Question: I would like to use in my project the scala-compiler from Gradle dependencies but when I try to use it I get:

Am I using the wrong dependency? Why scala-library is not found? Here is my build:
'''
apply plugin: 'java'
apply plugin: 'scala'
apply plugin: 'eclipse'
repositories { mavenCentral() }
dependencies {
def hamcrestVersion = "1.3"
def jmockVersion = "2.6.0"
compile 'org.mongodb:mongo-java-driver:2.12.0-rc0',
'org.mongodb.morphia:morphia:0.106',
'org.scala-lang:scala-library:2.10.3',
'org.scala-lang:scala-compiler:2.10.3'
testCompile 'org.scalatest:scalatest_2.10:2.1.0',
'junit:junit:4.11',
'de.flapdoodle.embed:de.flapdoodle.embed.mongo:1.42',
"org.hamcrest:hamcrest-core:${hamcrestVersion}",
"org.hamcrest:hamcrest-library:${hamcrestVersion}",
"org.jmock:jmock:${jmockVersion}"
testCompile("org.jmock:jmock-junit4:${jmockVersion}") {
exclude group: "junit"
}
}
'''
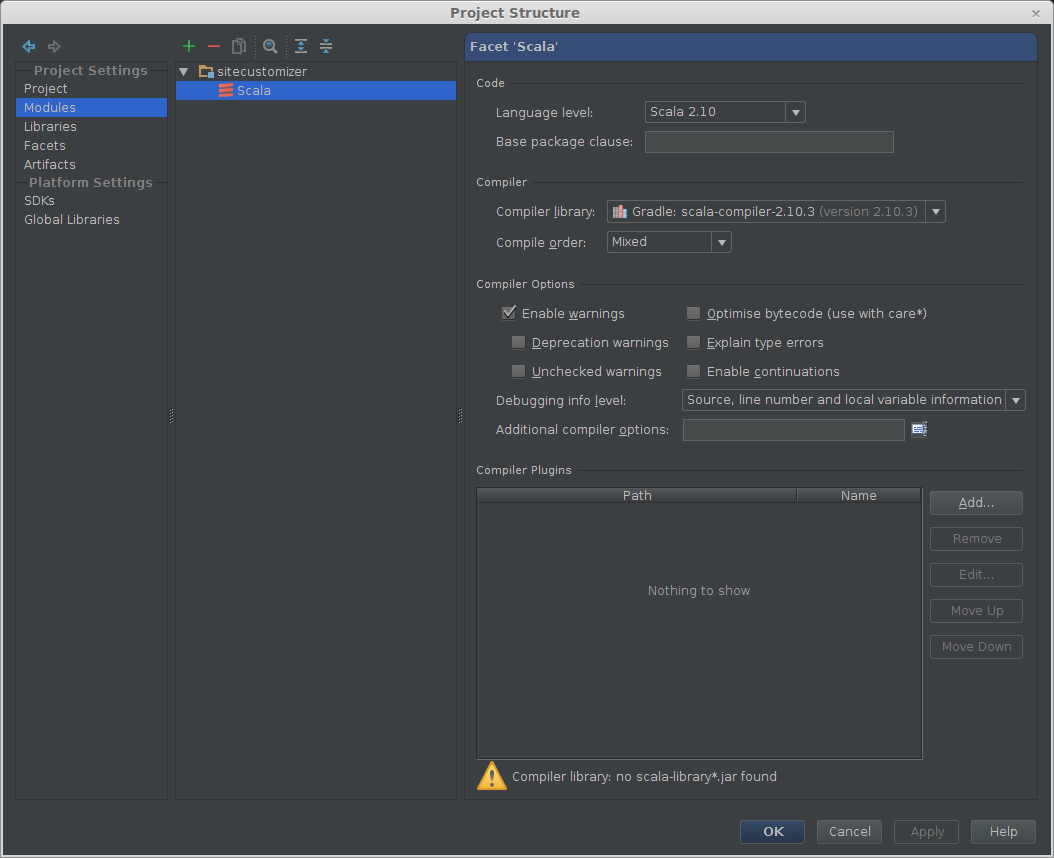
Answer: perhaps you can modify the entry of the gradle generated library by adding scala-library*.jar e scala-reflect*.jar
It works but it's an ugly workaround (wich probably you will have ot do again and again when you change the project dependencies in the gradle file)